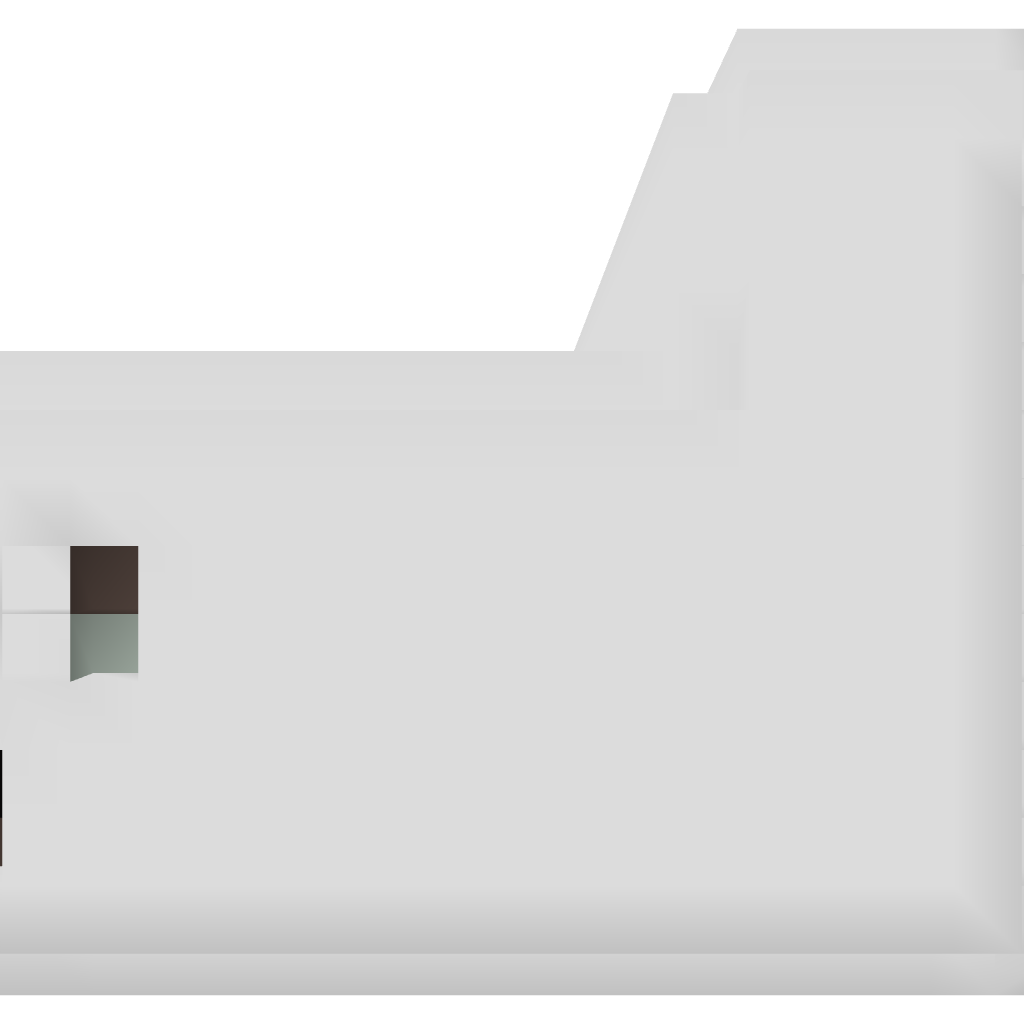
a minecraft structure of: Compact 9-0 Count Down